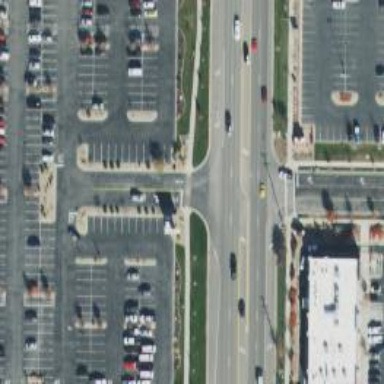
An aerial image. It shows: Asphalt road with secondary link designation.